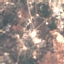
Land use / land cover class: HerbaceousVegetation